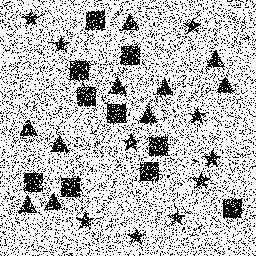
Squares: 10
Triangles: 10
Stars: 10
Total shapes: 30